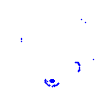
Particle: electron